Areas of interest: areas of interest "Company"
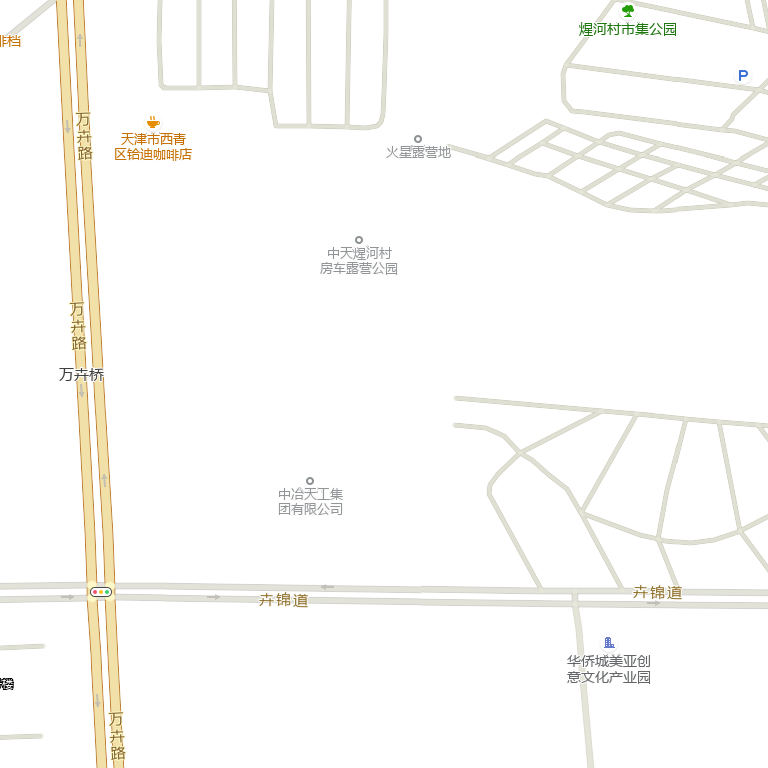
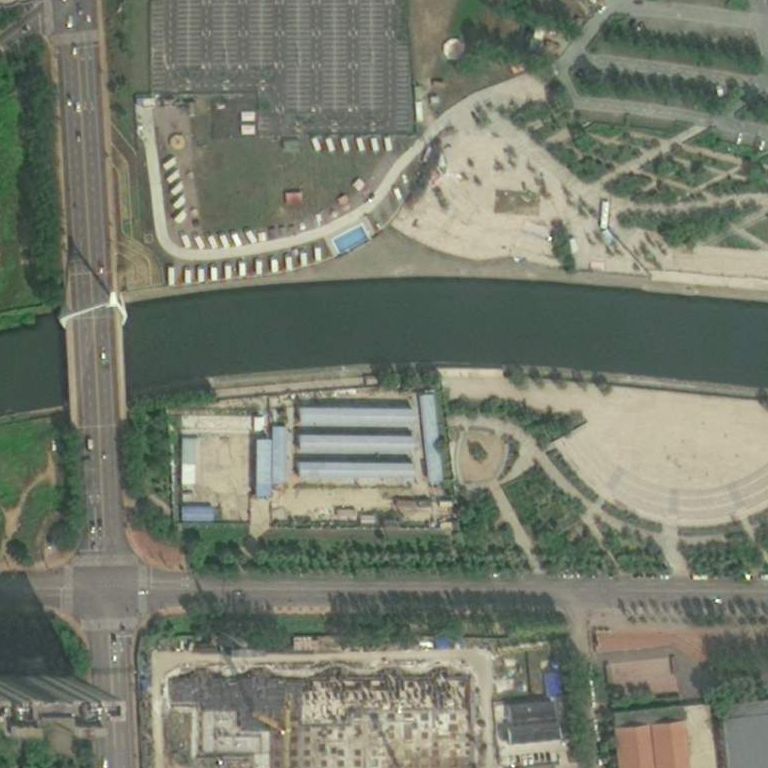